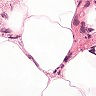
Metastatic tissue present: no